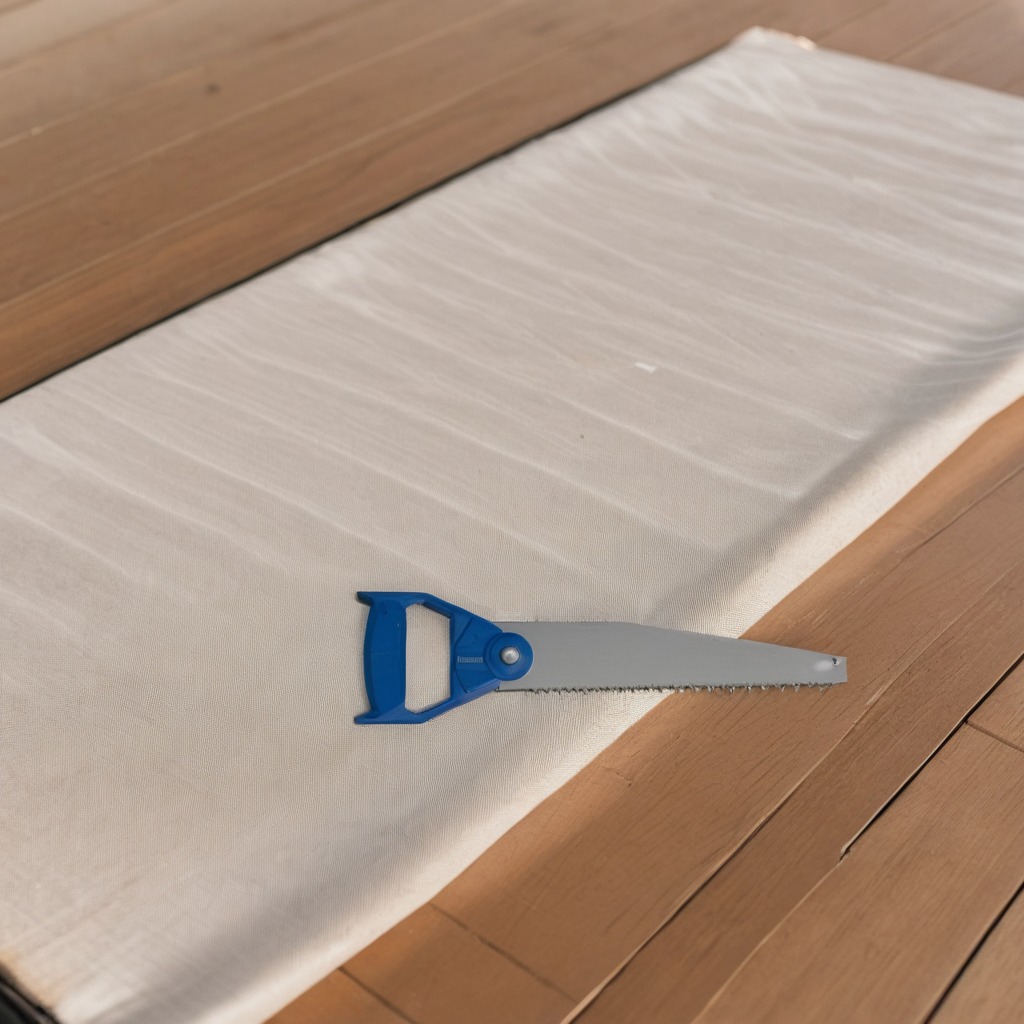
A metal saw lying on a wooden table in an outdoor workshop during daytime bright natural light soft shadows worn but beneath the cloth